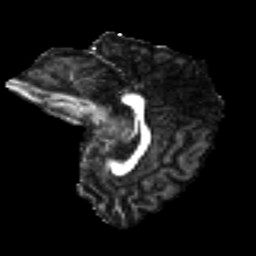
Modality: FA
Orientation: sagittal
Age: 37
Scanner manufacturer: ge
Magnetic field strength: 3 T
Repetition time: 7.8 s
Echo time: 0.0608 s